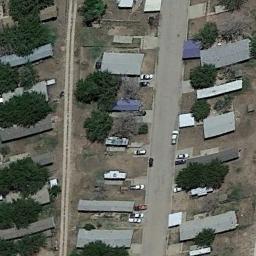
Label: mobile_home_park